Question: I need a progress bar that's kind of in an odd shape, I've attached an image. It's not a preloader; it's for periodic progress while the user is performing other action on the website. I've played and played with tweens from a symbol of a fill of the bar to no avail. I'm not great at flash, so apparently even this simple thing is a stumbling block for me. Since it's an odd shape,
I was hoping I could somehow use a paint bucket fill of the symbol or something like that to create "progress", and simply send a "stop" command when it's at the appropriate level, but I've tried several different ways and just don't have the ability to do it. I can't seem to find anything online that's even close either. I'd sure appreciate being pointed in the right direction!!

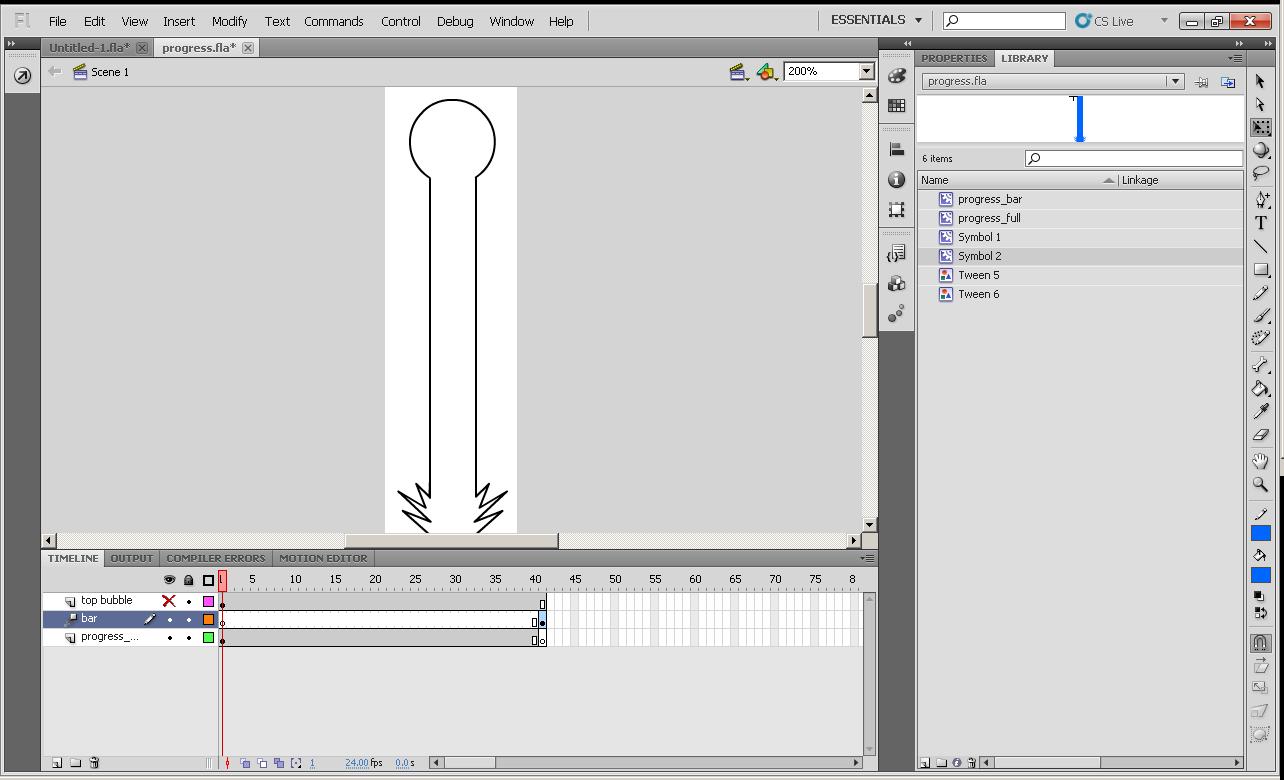
Answer: You could tried tweening a filled rectangle behind your shape and use your shape as a mask.